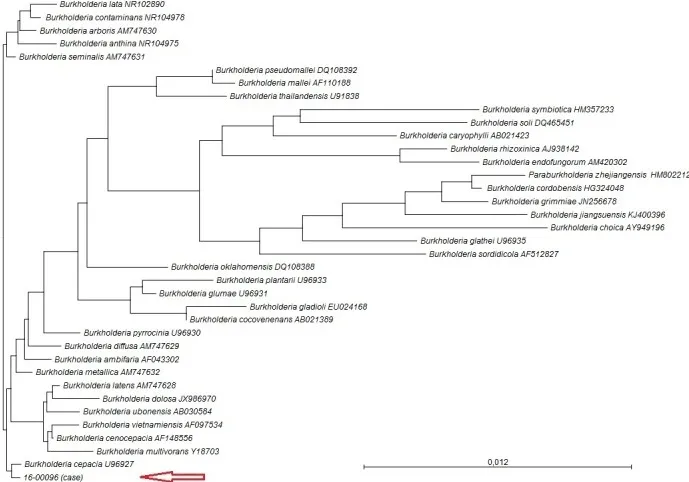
Phylogenetic tree based on 16S rRNA gene sequences of isolate 16_00096 and representative Burkholderia species, contructed with the neighbour-joining method; Bootstrap values > 50% (based on 1000 replicates) are given at branching points. All sequences are from type strains.
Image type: chart (chart)